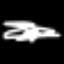
Label: diamond